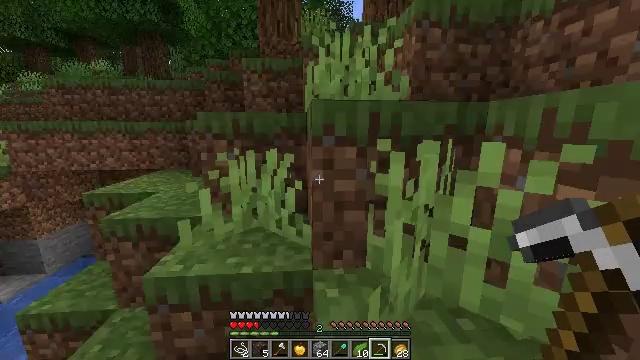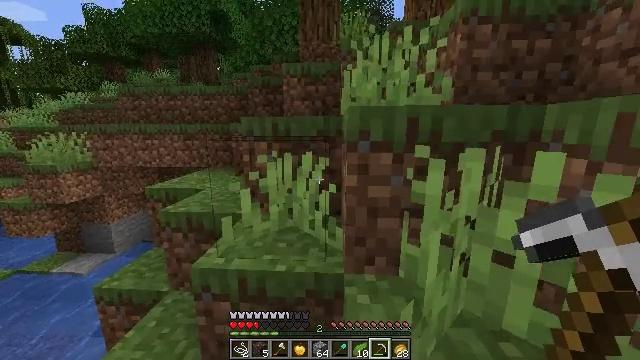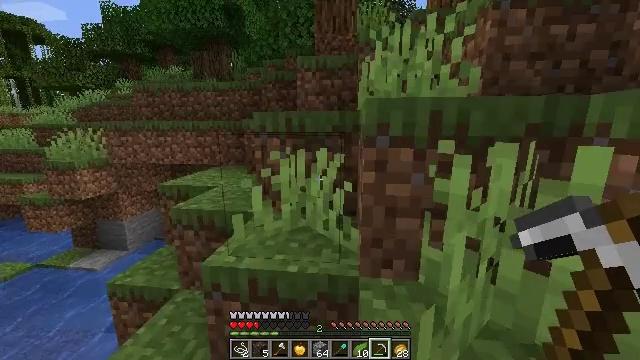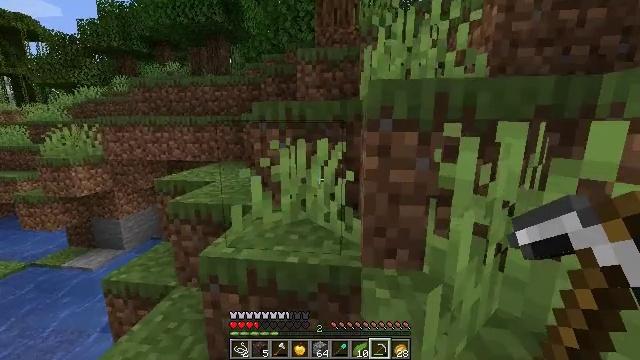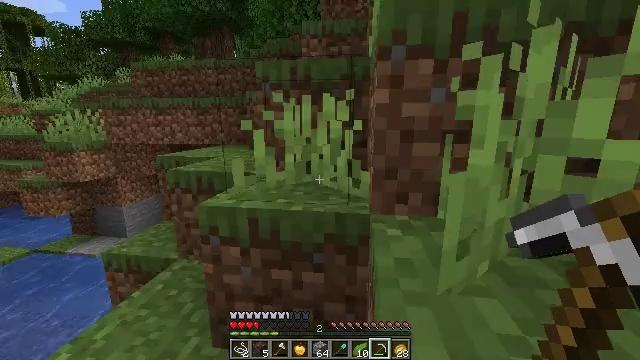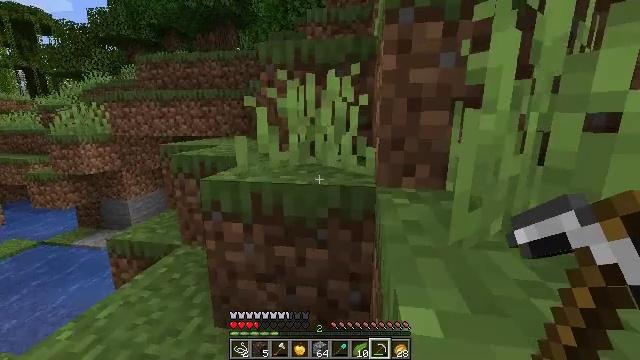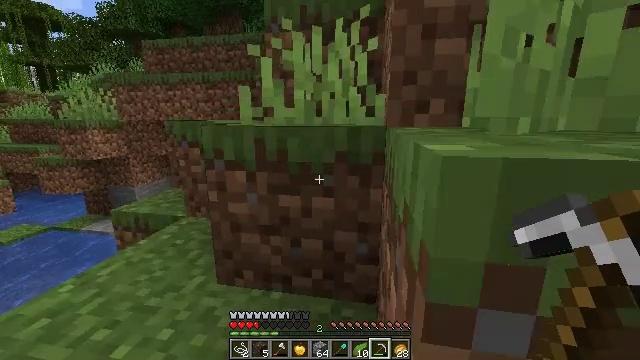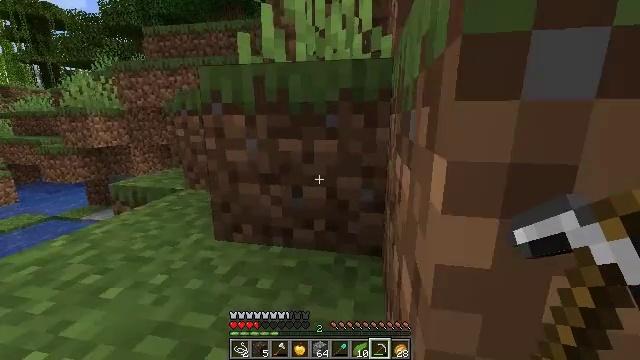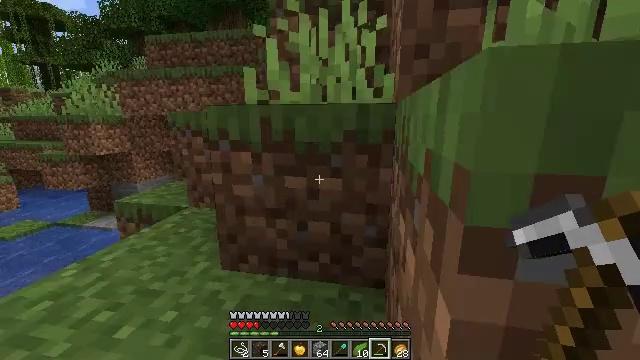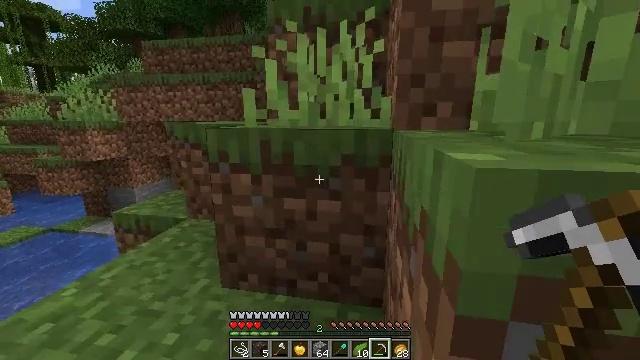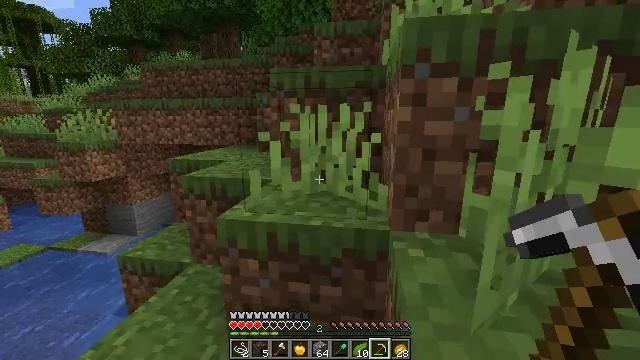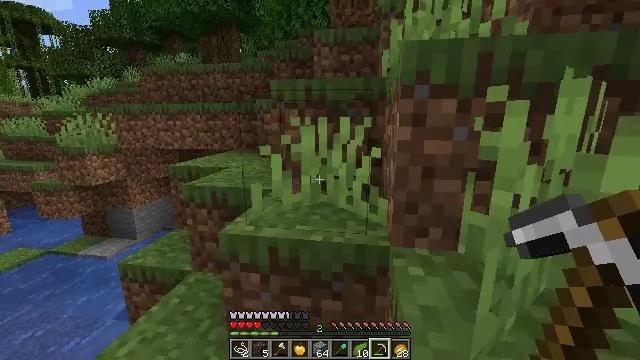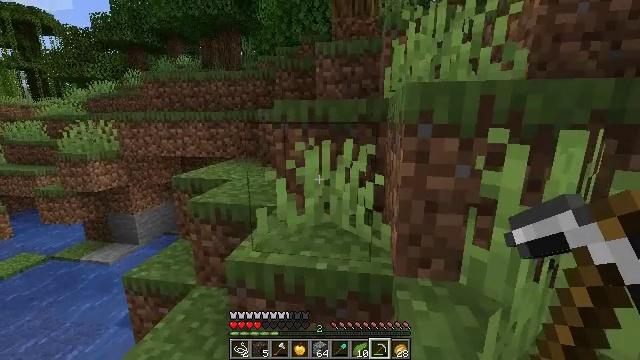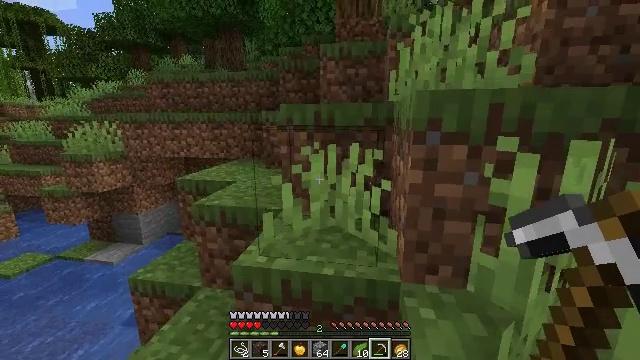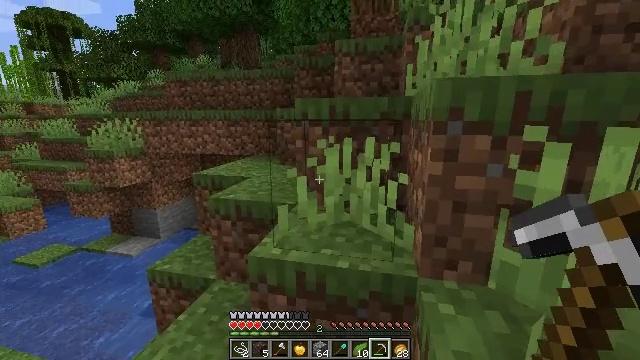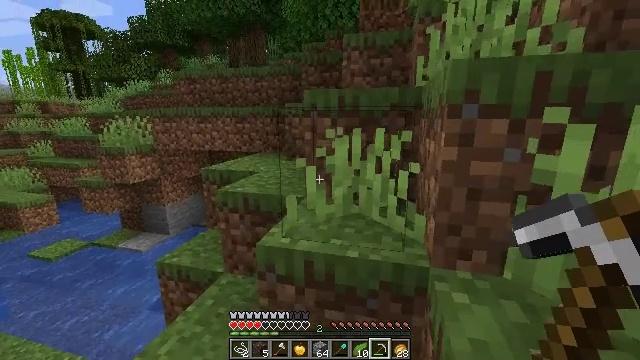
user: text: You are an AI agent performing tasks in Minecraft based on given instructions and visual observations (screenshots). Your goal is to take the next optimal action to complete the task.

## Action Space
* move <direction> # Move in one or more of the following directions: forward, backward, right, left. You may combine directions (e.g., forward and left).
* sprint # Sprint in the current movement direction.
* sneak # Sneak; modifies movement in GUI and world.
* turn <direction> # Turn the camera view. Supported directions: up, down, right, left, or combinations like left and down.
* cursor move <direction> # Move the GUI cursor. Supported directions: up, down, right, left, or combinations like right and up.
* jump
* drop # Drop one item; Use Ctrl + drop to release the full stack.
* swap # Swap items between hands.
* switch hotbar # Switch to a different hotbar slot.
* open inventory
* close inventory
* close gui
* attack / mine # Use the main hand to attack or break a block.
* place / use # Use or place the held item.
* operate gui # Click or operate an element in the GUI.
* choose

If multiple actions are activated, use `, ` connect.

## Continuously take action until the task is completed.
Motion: motion action
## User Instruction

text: Mine the kelp plant underwater.
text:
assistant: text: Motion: move forward, turn left, jump
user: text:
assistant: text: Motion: move forward, turn left, jump
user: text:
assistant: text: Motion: move forward, jump
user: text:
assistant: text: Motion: move forward, turn left, jump
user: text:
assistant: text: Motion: move forward, sprint, jump
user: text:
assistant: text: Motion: move forward, sprint, turn left, jump
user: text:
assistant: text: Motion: move forward, sprint, jump
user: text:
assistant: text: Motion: move forward, sprint, jump
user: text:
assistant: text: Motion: move forward, jump
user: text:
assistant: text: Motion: move forward, jump
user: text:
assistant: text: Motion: move forward, jump
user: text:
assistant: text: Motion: move forward, jump
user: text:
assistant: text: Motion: move forward, jump
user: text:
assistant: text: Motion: move forward, turn left, jump
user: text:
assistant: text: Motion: move forward, sprint, turn left, jump
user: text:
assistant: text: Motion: move forward, sprint, jump
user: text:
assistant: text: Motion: move forward, sprint, turn right, jump
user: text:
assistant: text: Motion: move forward, sprint, turn right and up, jump
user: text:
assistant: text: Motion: move forward, turn right and up, jump
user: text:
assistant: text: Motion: move forward, turn right and up, jump
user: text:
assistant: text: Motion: move forward, turn right and up, jump
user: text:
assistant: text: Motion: move forward, turn right and up, jump
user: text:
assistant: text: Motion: move forward, turn right and up, jump
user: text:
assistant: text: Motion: move forward, turn right and up, jump
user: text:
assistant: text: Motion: move forward, turn right, jump
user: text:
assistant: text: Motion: move forward, jump
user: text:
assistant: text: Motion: move forward, jump
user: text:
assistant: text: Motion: move forward, sprint, jump
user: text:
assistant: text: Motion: move forward, sprint, turn left, jump
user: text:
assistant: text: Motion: move forward, sprint, turn left, jump